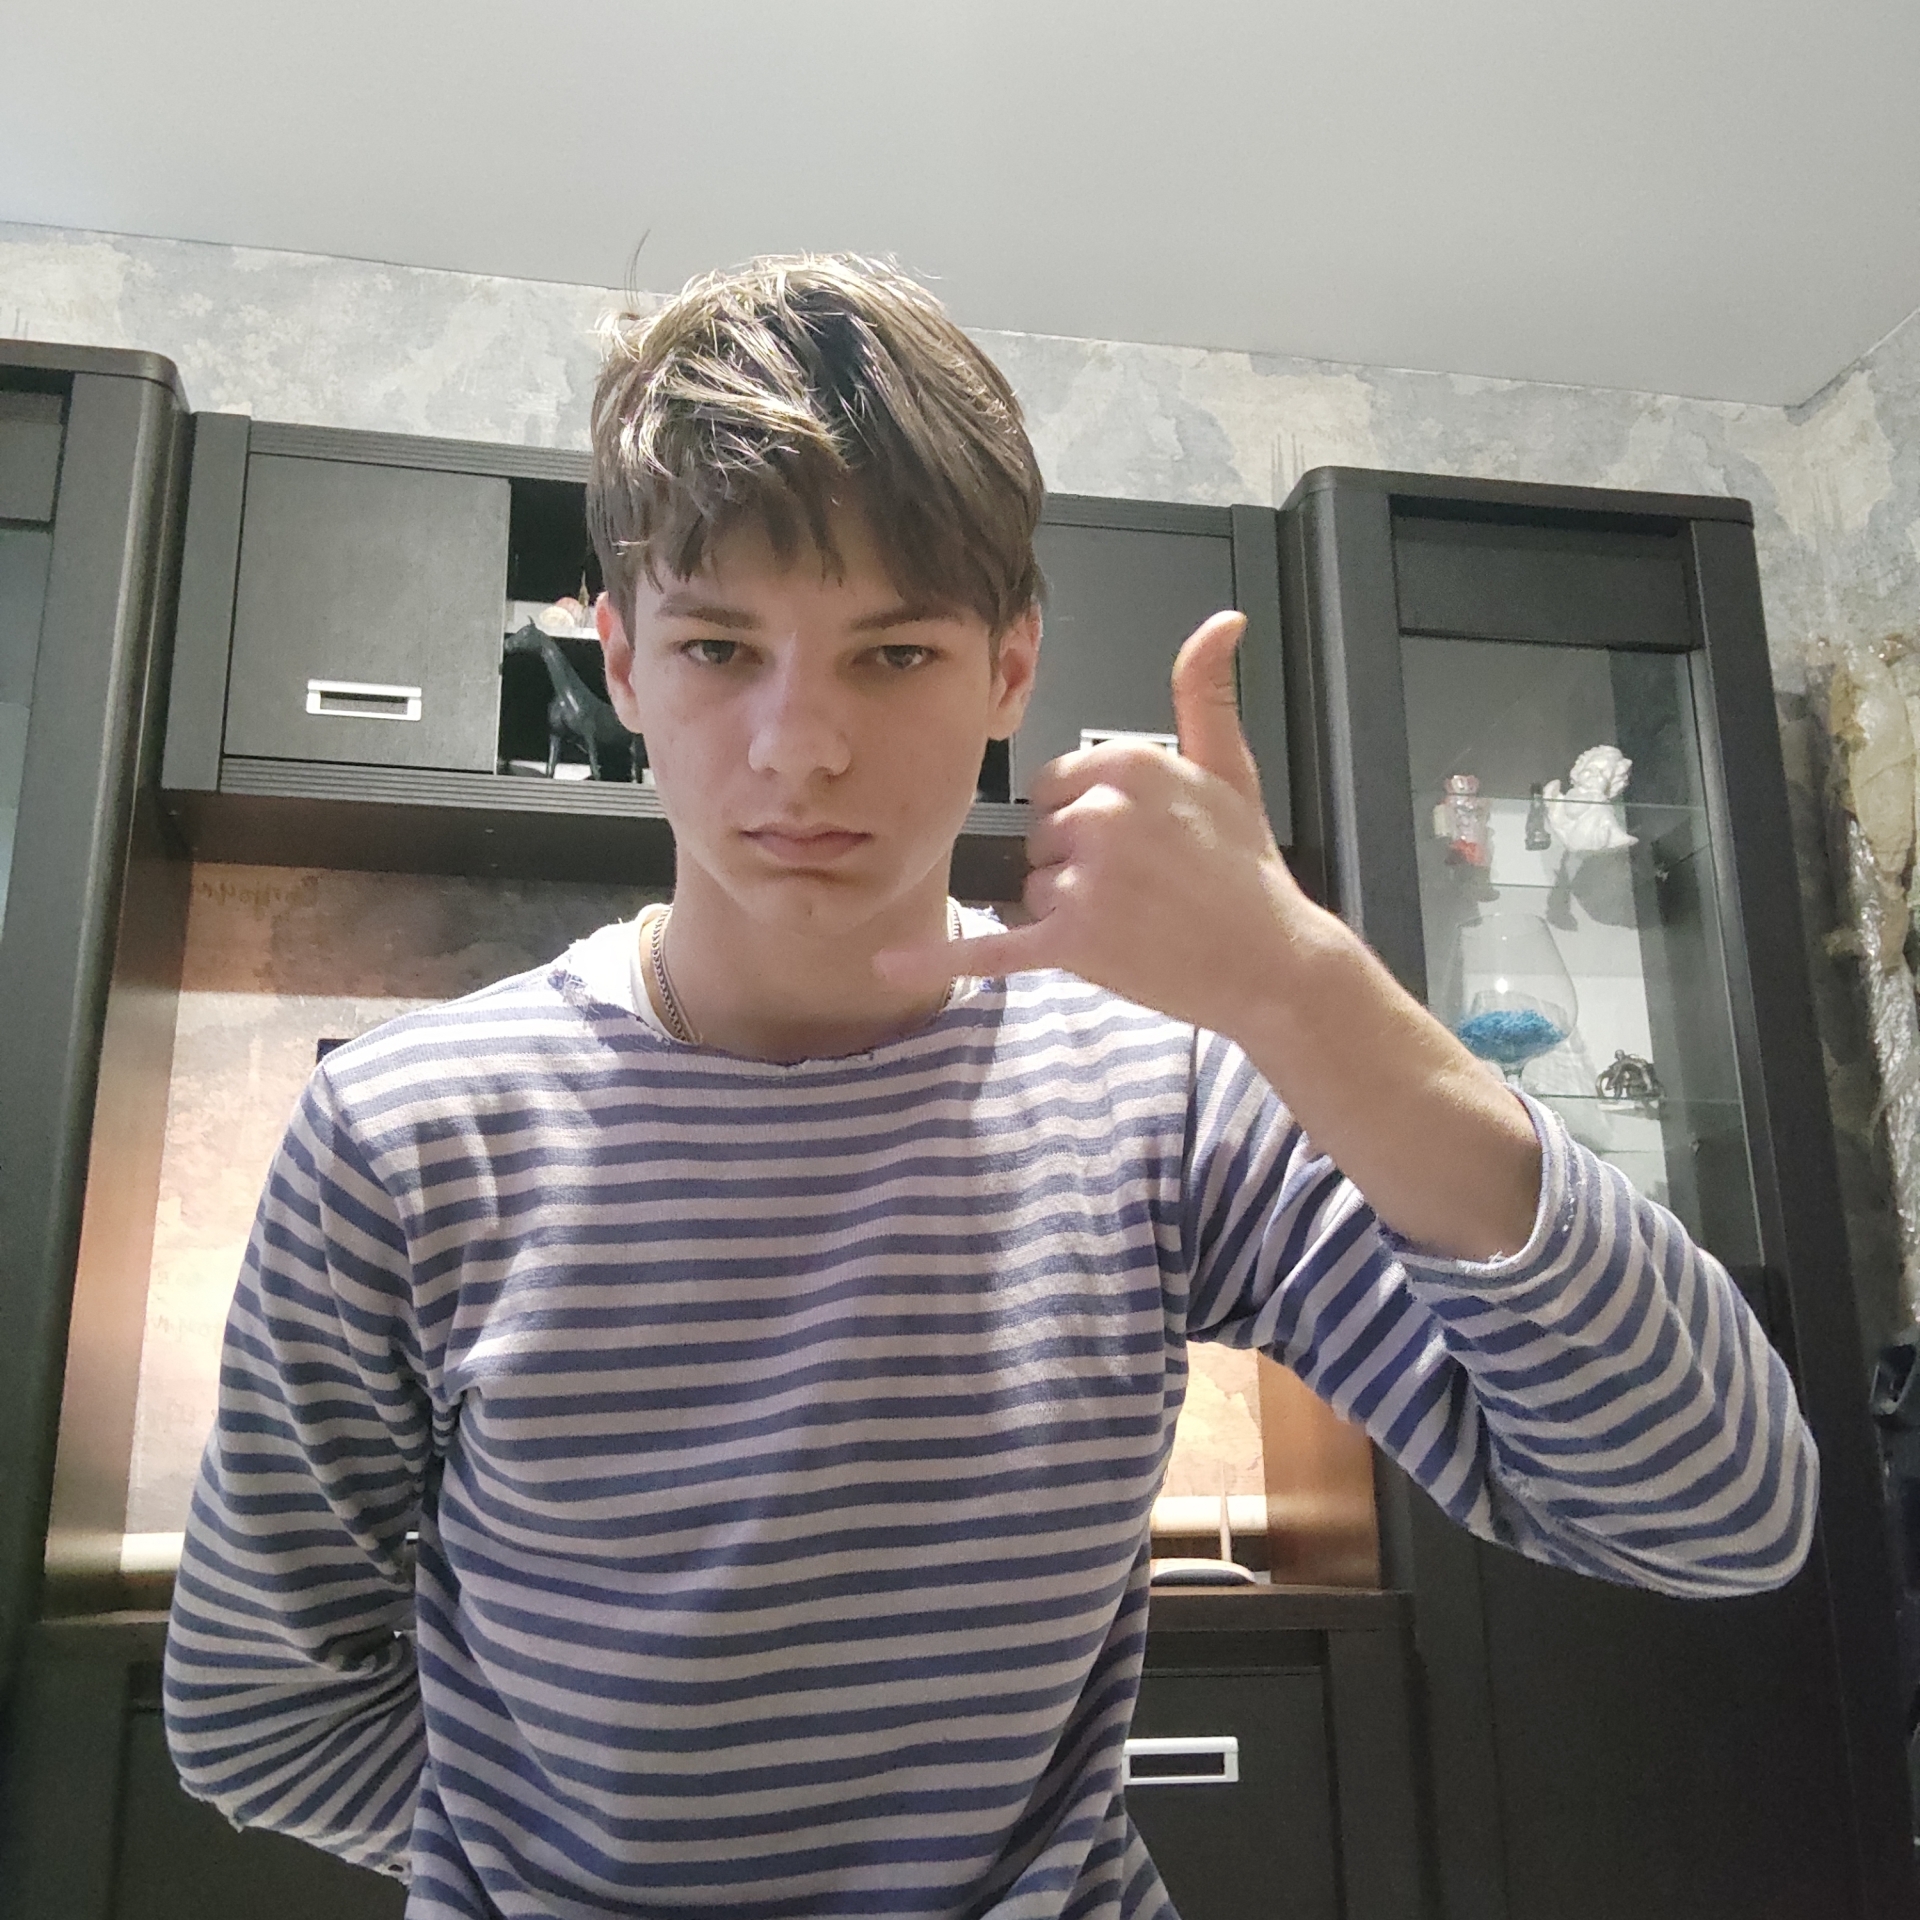
Label: noise